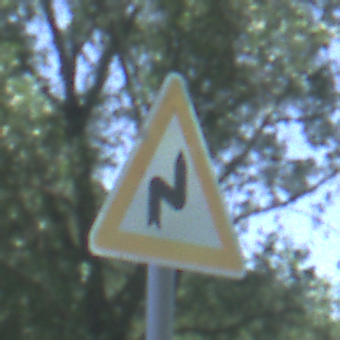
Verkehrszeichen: DoppelkurveRechts
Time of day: Midday
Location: Outdoor (Nature)
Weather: Clear
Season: Summer
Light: Natural